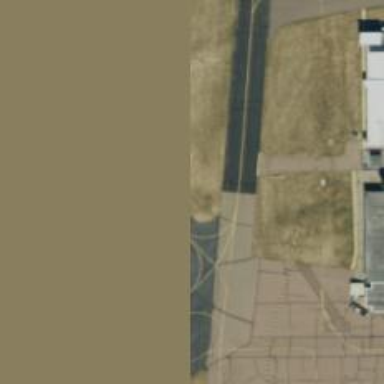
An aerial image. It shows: View of taxiway at the airport.